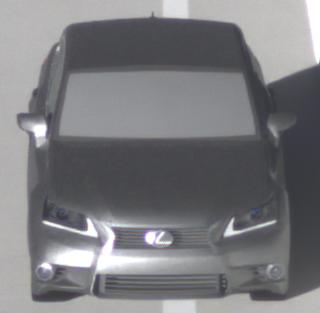
Make: Lexus
Model: GS 250
Detailed model: GS (L10)
Model produced from: 2012/06
Model produced until: 2013/12
Doors: 4
Color: gray
Road condition: dry road
Daytime: sunrise or sunset
Contrast: high contrast